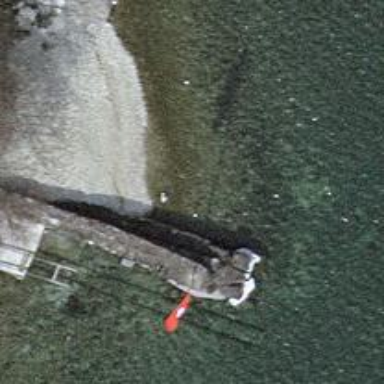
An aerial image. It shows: Breakwater structure.